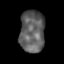
Tissue: skin
Cell type: Epithelial cells
Senescence score: 0.2666
Nuclear area (px): 1033
Mean DAPI intensity: 95.08